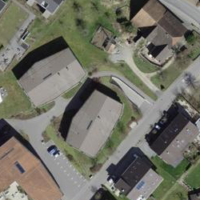
EUNIS habitat code: 55
Species observed at this site:
Linaria purpurea